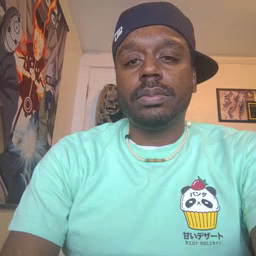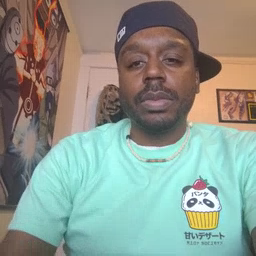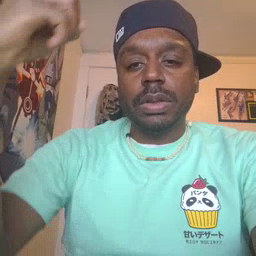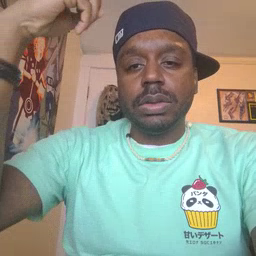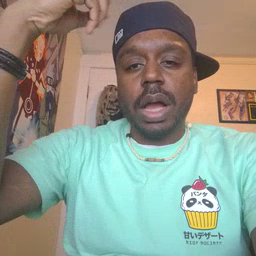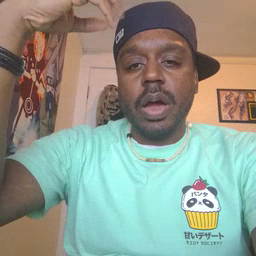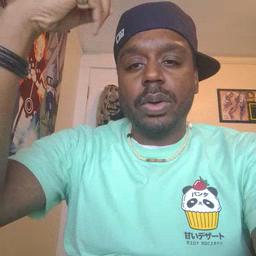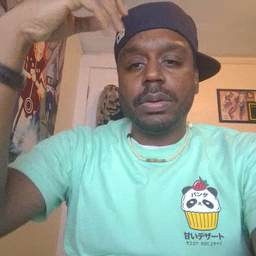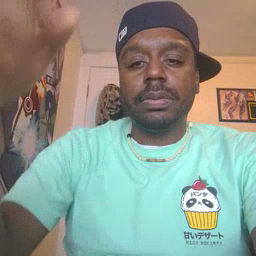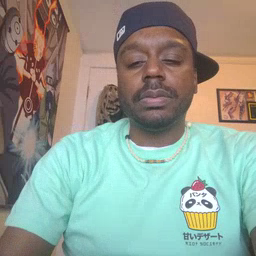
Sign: shower